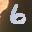
Label: 6